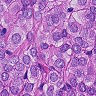
Metastatic tissue present: yes